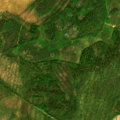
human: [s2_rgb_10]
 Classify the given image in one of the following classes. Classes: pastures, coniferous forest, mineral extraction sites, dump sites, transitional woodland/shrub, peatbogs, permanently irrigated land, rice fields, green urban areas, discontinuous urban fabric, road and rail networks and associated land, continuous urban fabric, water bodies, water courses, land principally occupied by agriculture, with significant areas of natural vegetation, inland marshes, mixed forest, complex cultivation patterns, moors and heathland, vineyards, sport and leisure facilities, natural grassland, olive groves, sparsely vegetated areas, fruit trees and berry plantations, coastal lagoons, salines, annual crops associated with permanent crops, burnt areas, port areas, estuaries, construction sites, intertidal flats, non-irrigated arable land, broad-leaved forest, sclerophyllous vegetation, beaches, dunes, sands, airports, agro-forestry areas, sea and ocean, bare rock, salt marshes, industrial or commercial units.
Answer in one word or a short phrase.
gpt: coniferous forest, mixed forest, transitional woodland/shrub, peatbogs